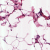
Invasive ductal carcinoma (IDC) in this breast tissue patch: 0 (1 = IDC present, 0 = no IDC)